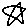
Label: star